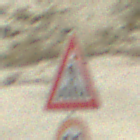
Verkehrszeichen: FussgaengerueberwegLinks
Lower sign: Geschwindigkeit30
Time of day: MorningAfternoon
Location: Outdoor (Beach)
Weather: PartlyCloudy
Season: NotSpecified
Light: Natural